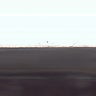
Metastatic tissue present: no